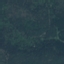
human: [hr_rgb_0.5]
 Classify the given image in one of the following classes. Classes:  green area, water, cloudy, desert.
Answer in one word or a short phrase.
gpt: green area